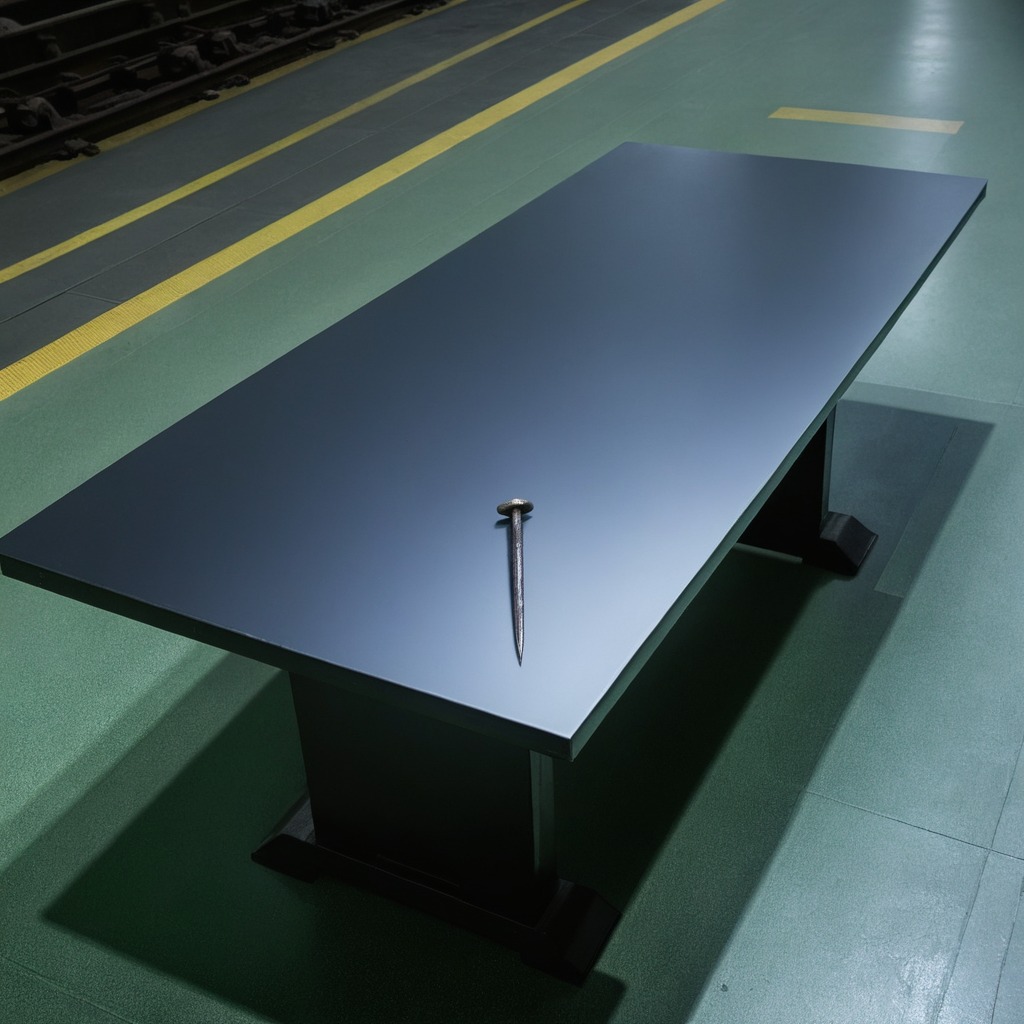
A nail is lying on a table in a railway signal maintenance room.